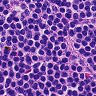
Metastatic tissue present: no